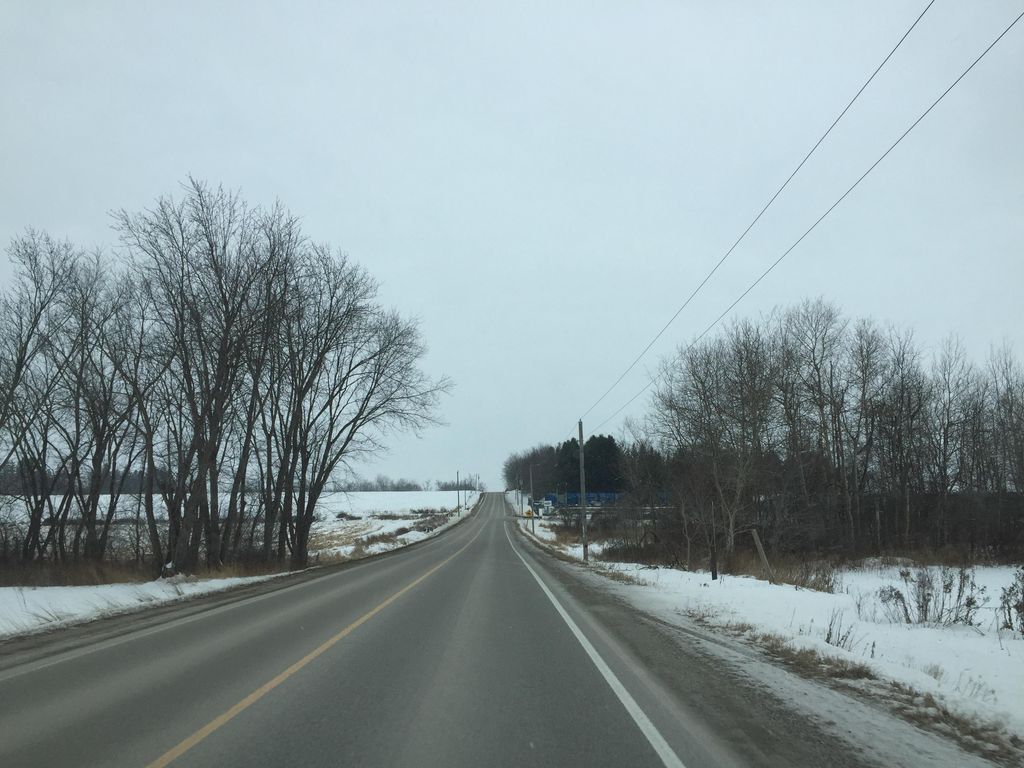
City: kitchener-waterloo